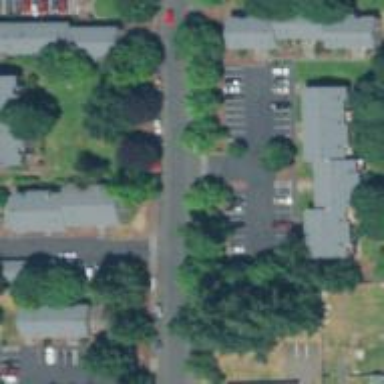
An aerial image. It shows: Residential road with sidewalk on the left side.